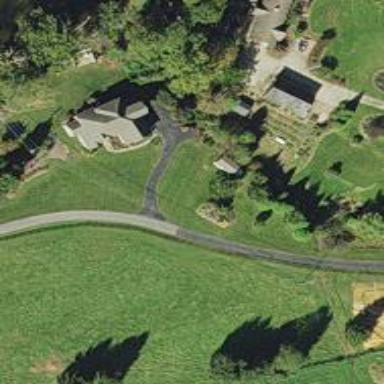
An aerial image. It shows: Driveway leading to service road.